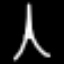
Label: The Eiffel Tower